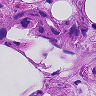
Metastatic tissue present: yes